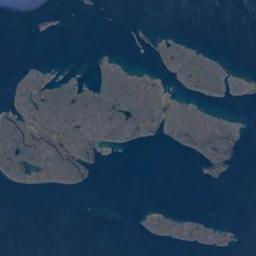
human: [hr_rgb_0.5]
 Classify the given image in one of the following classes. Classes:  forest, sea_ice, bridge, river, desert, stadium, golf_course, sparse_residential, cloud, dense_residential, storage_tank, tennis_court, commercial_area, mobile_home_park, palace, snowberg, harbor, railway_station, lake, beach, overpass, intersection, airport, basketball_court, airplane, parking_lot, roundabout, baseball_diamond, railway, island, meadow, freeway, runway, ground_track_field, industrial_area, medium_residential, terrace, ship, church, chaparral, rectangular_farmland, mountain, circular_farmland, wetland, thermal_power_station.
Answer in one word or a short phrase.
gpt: island